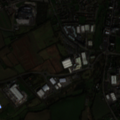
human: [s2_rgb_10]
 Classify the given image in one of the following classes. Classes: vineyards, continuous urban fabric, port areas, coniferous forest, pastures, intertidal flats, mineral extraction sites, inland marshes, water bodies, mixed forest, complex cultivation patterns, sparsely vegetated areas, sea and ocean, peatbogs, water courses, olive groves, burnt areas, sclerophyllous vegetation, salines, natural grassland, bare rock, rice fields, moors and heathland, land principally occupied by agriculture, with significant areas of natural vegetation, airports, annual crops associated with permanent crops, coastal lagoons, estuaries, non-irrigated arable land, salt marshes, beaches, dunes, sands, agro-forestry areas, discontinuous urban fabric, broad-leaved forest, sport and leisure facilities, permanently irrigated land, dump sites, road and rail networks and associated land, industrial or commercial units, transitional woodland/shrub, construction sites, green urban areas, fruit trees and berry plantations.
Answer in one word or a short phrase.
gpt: discontinuous urban fabric, industrial or commercial units, non-irrigated arable land, pastures